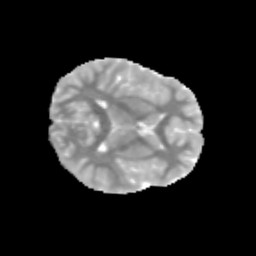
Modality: MD
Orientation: axial
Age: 11
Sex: male
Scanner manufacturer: siemens
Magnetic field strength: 3 T
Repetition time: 3.8 s
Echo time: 0.07 s